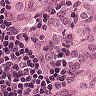
Metastatic tissue present: yes